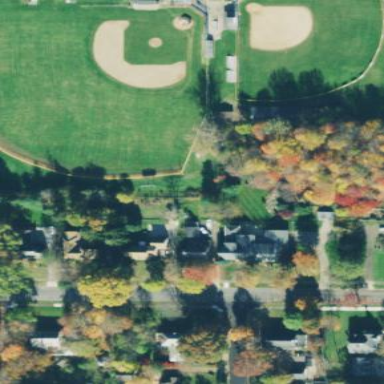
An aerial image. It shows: Baseball pitch for leisure land.